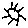
Label: sun